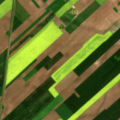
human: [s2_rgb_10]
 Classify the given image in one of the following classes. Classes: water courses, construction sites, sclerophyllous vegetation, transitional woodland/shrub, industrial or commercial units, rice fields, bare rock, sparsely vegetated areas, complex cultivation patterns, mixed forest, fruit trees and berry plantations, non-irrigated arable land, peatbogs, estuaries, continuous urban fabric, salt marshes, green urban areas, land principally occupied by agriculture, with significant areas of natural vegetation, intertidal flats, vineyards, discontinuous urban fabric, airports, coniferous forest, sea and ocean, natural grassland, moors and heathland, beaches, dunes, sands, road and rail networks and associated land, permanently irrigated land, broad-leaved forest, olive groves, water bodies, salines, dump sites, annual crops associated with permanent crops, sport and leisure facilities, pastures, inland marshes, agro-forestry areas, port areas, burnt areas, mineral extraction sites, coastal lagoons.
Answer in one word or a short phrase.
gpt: non-irrigated arable land